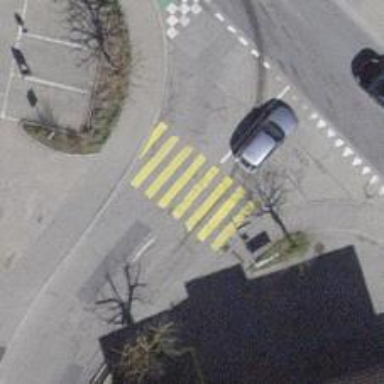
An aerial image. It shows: Footway with zebra crossing.